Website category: auto
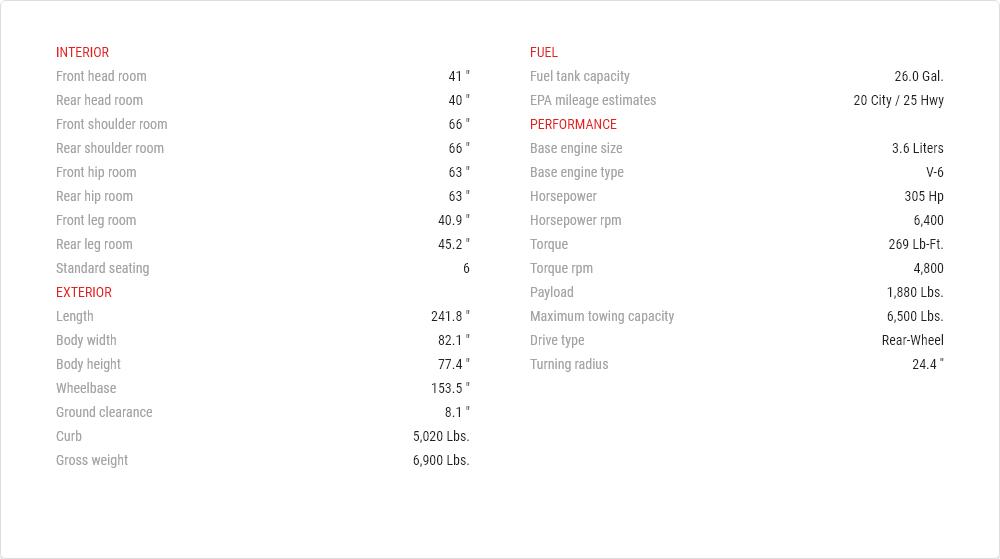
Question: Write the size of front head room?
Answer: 41 "

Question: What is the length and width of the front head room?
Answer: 41 "

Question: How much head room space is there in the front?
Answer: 41 "

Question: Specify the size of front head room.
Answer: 41 "

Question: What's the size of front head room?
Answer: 41 "

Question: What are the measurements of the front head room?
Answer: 41 "

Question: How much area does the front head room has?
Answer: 41 "

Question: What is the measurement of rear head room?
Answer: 40 "

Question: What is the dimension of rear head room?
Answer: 40 "

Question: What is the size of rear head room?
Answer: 40 "

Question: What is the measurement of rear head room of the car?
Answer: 40 "

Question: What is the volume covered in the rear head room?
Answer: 40 "

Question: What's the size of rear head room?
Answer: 40 "

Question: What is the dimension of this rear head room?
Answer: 40 "

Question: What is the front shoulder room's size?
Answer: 66 "

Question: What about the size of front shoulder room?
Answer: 66 "

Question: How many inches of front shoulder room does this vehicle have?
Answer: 66 "

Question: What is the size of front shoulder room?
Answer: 66 "

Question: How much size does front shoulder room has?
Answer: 66 "

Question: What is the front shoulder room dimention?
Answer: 66 "

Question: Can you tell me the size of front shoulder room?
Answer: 66 "

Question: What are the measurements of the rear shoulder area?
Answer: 66 "

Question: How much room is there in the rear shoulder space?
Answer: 66 "

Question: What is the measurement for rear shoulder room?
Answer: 66 "

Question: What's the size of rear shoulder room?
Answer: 66 "

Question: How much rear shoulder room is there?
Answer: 66 "

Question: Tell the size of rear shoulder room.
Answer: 66 "

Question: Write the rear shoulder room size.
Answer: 66 "

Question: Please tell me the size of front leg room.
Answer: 40.9 "

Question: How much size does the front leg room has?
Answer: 40.9 "

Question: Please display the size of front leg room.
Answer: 40.9 "

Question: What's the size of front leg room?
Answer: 40.9 "

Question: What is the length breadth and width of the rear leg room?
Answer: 45.2 "

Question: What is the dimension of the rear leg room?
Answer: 45.2 "

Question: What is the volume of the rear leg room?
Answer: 45.2 "

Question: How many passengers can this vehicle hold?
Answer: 6

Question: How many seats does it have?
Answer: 6

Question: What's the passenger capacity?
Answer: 6

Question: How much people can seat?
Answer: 6

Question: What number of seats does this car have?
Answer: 6

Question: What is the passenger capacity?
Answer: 6

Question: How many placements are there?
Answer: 6

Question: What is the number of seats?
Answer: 6

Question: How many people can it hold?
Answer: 6

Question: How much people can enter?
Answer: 6

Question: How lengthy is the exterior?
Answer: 241.8 "

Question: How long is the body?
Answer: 241.8 "

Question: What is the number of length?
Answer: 241.8 "

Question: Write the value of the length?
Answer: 241.8 "

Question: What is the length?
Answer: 241.8 "

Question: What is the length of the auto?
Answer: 241.8 "

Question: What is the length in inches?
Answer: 241.8 "

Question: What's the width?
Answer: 82.1 "

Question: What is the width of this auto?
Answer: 82.1 "

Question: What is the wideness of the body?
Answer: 82.1 "

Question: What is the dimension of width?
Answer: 82.1 "

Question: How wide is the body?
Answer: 82.1 "

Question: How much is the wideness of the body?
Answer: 82.1 "

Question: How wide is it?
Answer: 82.1 "

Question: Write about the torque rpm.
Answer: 4,800

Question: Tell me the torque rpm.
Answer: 4,800

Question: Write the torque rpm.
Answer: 4,800

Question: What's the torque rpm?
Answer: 4,800

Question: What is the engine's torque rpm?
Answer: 4,800